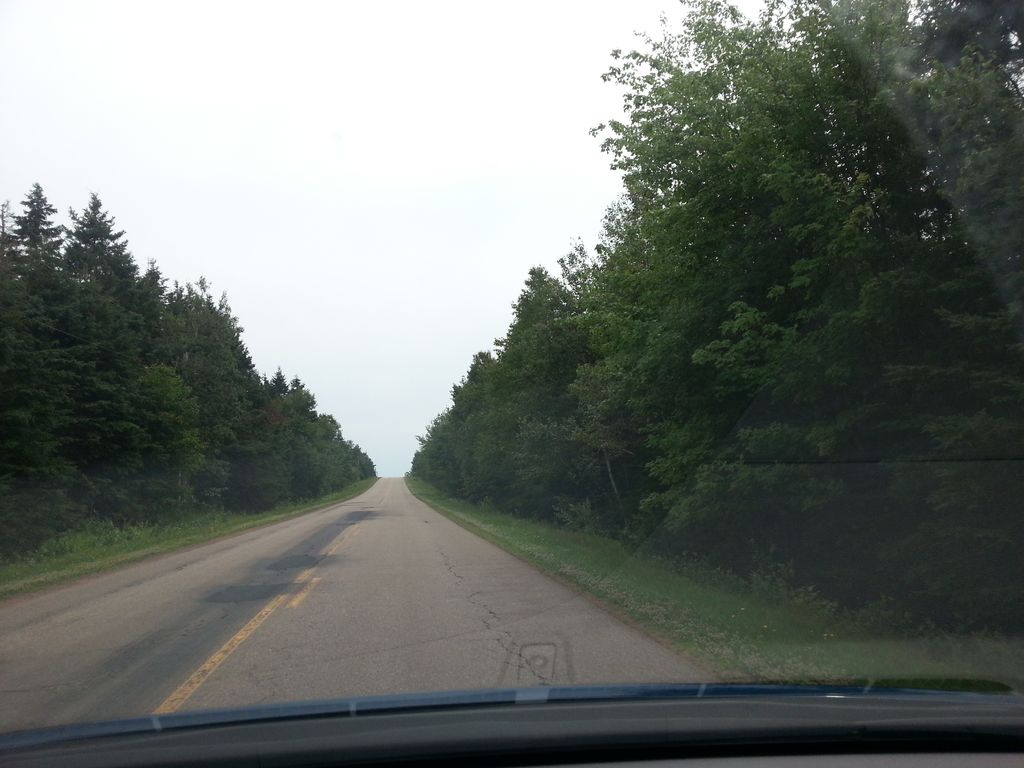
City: charlottetown